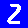
Digit: 2